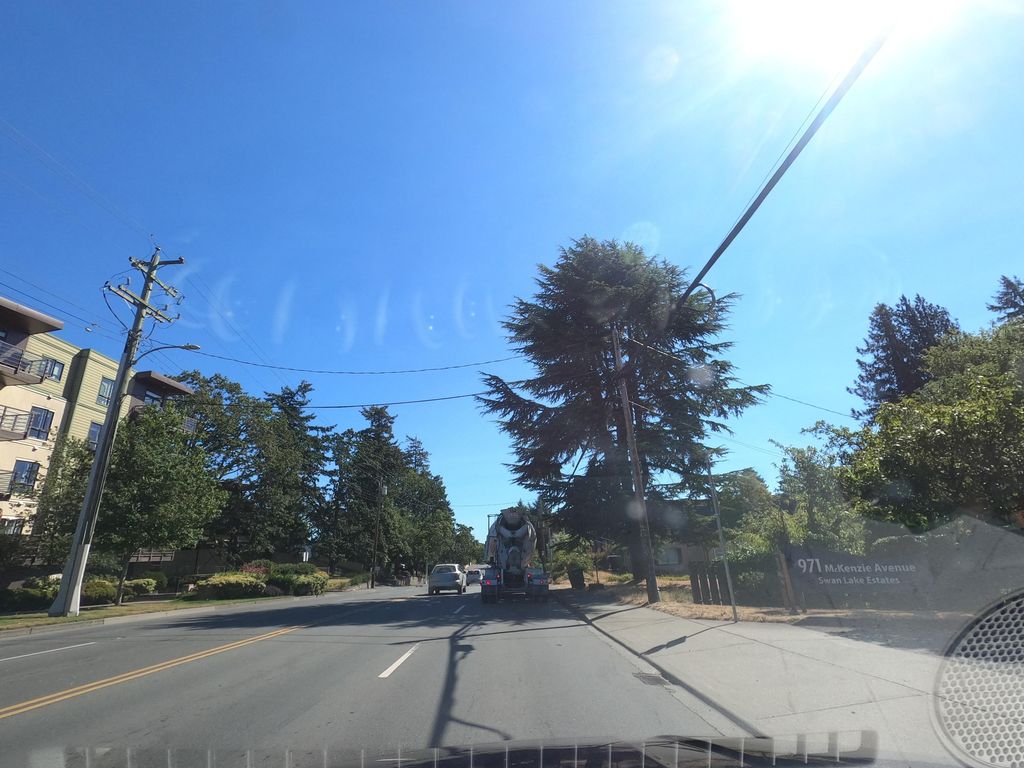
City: victoria